Question: I call the following function to check a specific path and get a list from all the folders located in the given path, for each folder it will check what the folder size is.
This works if i have a file in the folder like this.
> Givenfolderpath\Underlying_folder\file.txt
But when there is a subdirectory with a file in it, it will not give me the size of the folder.
> Givenfolderpath\Underlying_folder\subdirectory\file.txt
This is my code.
'''
public void ListFolders()
{
dataGridView1.Rows.Clear();
DirectoryInfo di = new DirectoryInfo(Properties.Settings.Default.RevitPath);
DirectoryInfo[] diArr = di.GetDirectories();
foreach (DirectoryInfo dri in diArr)
{
string strCreateTime = dri.LastWriteTime.ToString();
string strCreateDate = dri.LastWriteTime.ToString();
string strCreateSize2 = null;
string strCreateSizeMb = null;
int strCreateSize3;
long strCreateSize1 = GetDirectorySize(Properties.Settings.Default.RevitPath + @"\" + dri);
string strCreateSize = GetSizeReadable(strCreateSize1);
strCreateTime = strCreateTime.Remove(strCreateTime.LastIndexOf(" "));
strCreateDate = strCreateDate.Remove(0,strCreateDate.LastIndexOf(" "));
strCreateSize2 = strCreateSize.Remove(strCreateSize.LastIndexOf(" "));
strCreateSizeMb = strCreateSize.Remove(0, strCreateSize.LastIndexOf(" "));
strCreateSize3 = Convert.ToInt32(strCreateSize2);
if (strCreateSizeMb == " Mb")
{
if (strCreateSize3 >= Properties.Settings.Default.FolderSize)
{
notifyIcon1.ShowBalloonTip(20000, "Attention Required!", dri + " exceed the permissible size " + Properties.Settings.Default.FolderSize + " Mb", System.Windows.Forms.ToolTipIcon.Warning);
}
}
int idx = dataGridView1.Rows.Add();
DataGridViewRow row = dataGridView1.Rows[idx];
row.Cells["User"].Value = dri;
row.Cells["Date"].Value = strCreateTime;
row.Cells["Time"].Value = strCreateDate;
row.Cells["Size"].Value = strCreateSize2;
row.Cells["SizeMB"].Value = strCreateSizeMb;
}
'''
Where does it go wrong?
It will put the data like this.

'''
static long GetDirectorySize(string p)
{
// 1
// Get array of all file names.
string[] a = Directory.GetFiles(p, "*.*");
// 2
// Calculate total bytes of all files in a loop.
long b = 0;
foreach (string name in a)
{
// 3
// Use FileInfo to get length of each file.
FileInfo info = new FileInfo(name);
b += info.Length;
}
// 4
// Return total size
return b;
}
'''
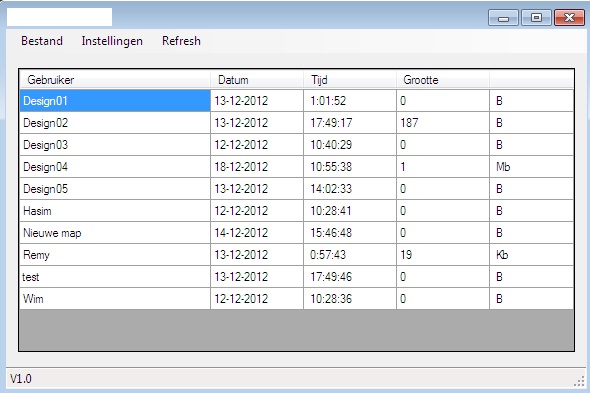
Answer: Try replacing the line
'''
DirectoryInfo[] diArr = di.GetDirectories();
'''
with
'''
DirectoryInfo[] diArr = di.GetDirectories("*", SearchOption.AllDirectories);
'''
That should iterate over all directories contained in the given one. See for reference <URL>.